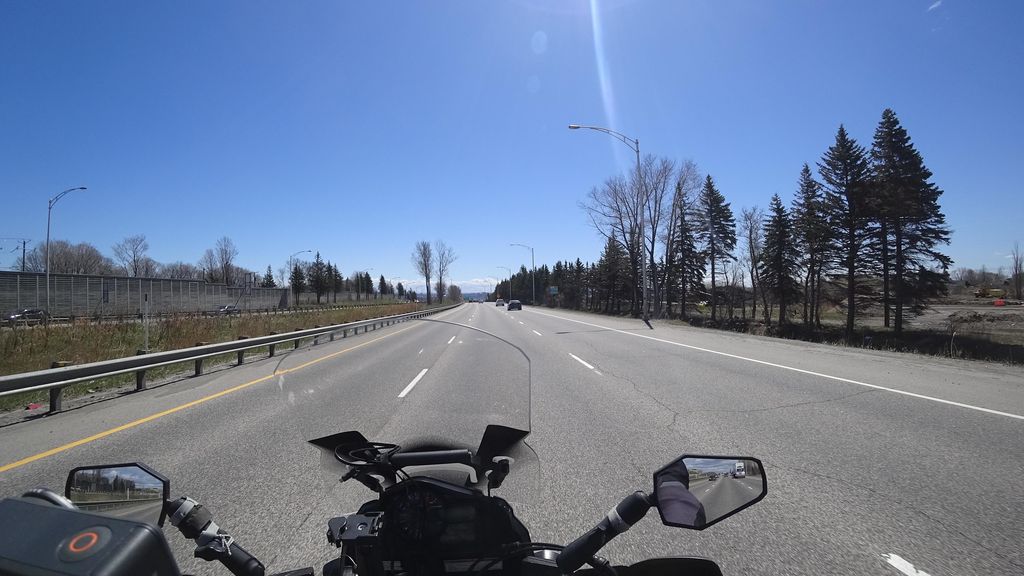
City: quebec_city